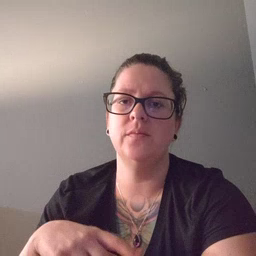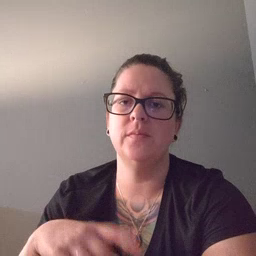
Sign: sticky